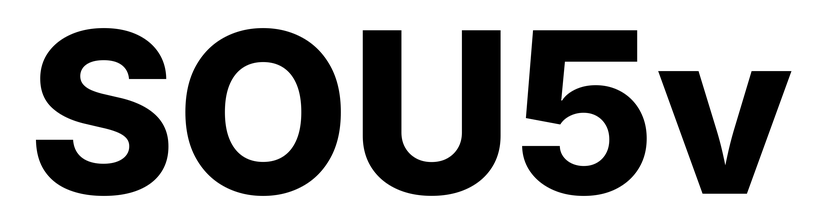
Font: Inter_ExtraBold